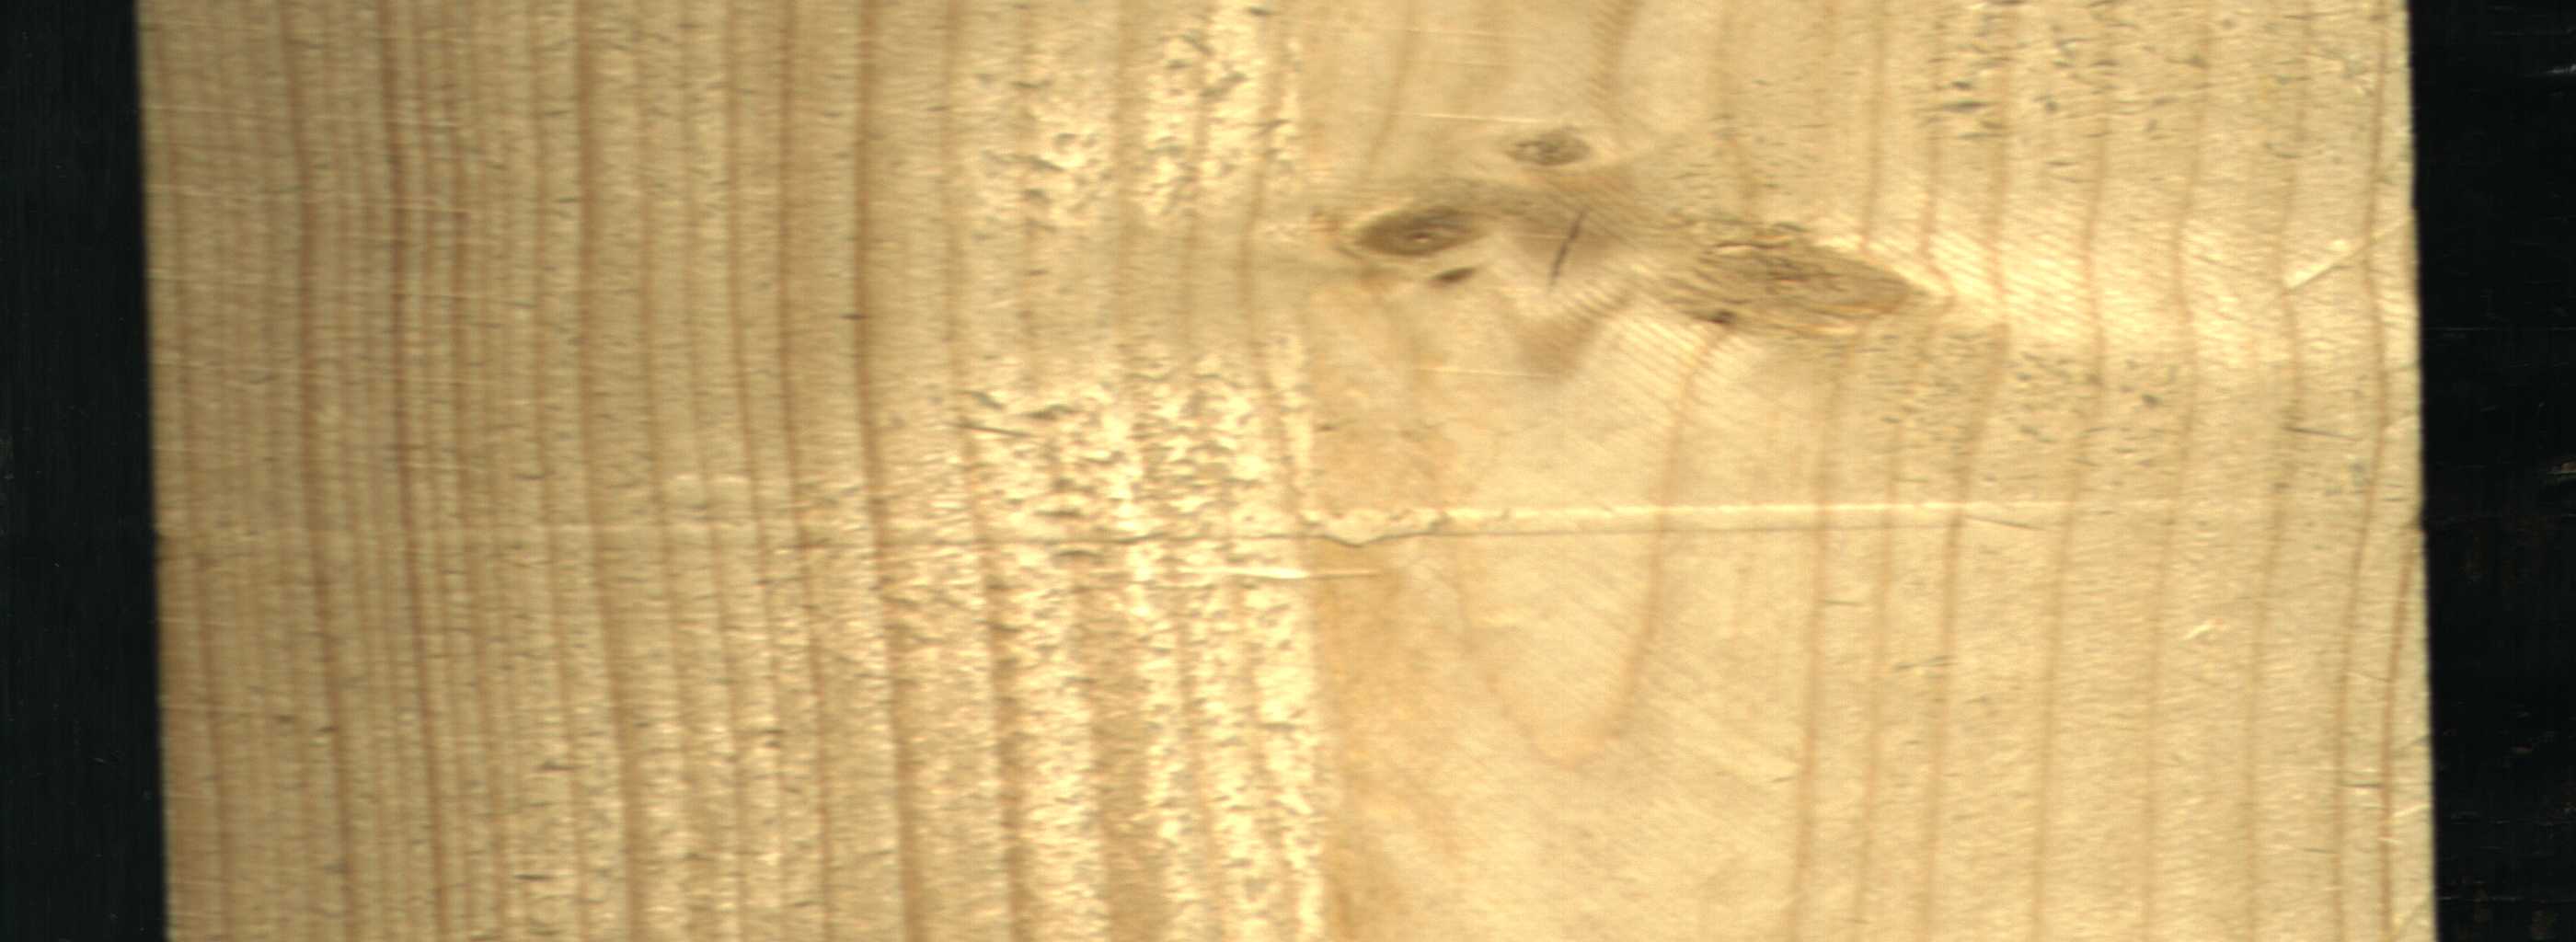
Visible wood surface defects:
Live_Knot
Live_Knot
Live_Knot